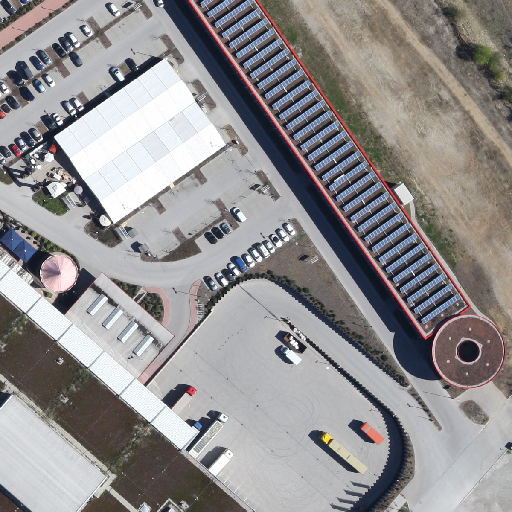
Referring expression: truck in the parking area